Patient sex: M
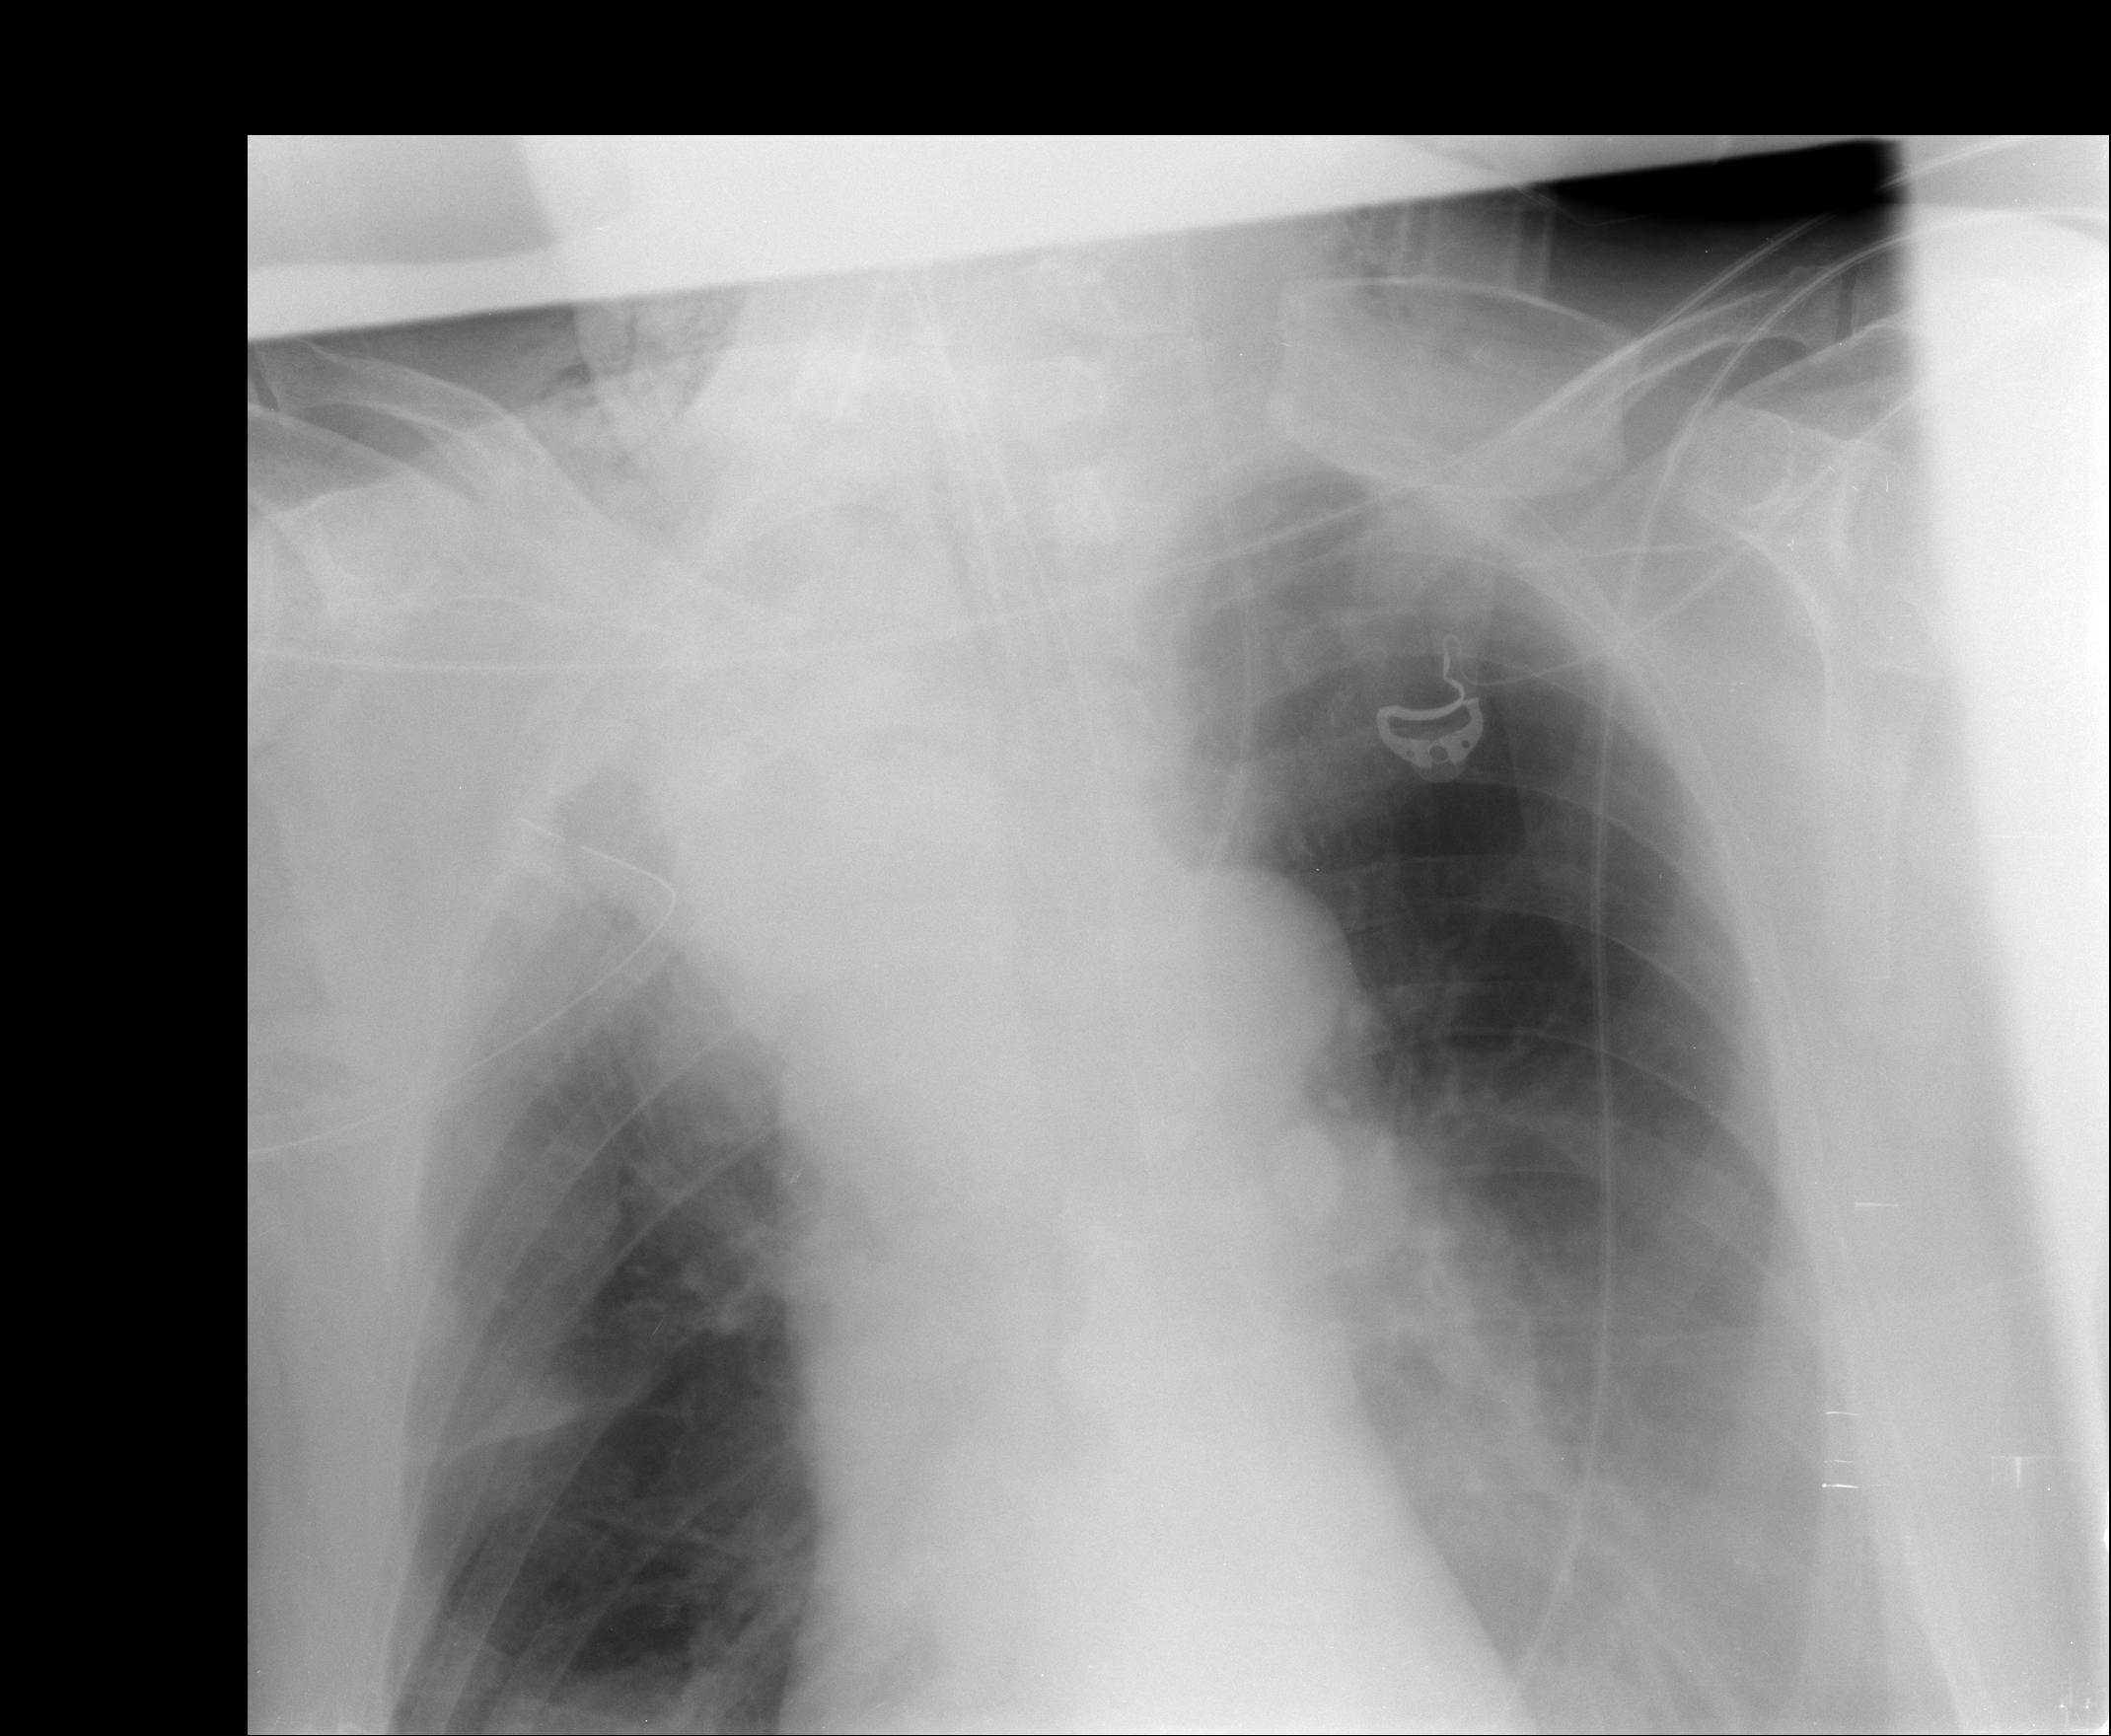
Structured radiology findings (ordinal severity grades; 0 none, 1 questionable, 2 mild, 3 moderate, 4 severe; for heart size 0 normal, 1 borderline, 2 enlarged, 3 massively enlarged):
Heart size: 0
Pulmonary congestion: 0
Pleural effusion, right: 2
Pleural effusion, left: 3
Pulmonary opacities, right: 1
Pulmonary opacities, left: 0
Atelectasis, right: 3
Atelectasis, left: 2